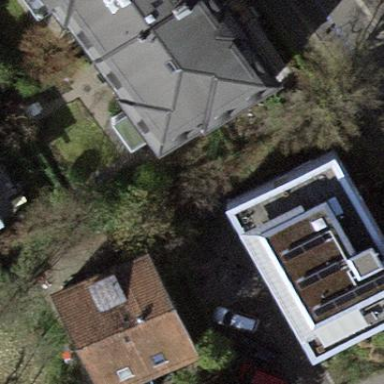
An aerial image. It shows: The building has flat roof oriented across. The roof is major part of the building.